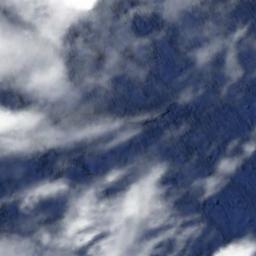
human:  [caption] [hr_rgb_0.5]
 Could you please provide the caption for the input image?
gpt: Large fluffy white clouds on blue sea .

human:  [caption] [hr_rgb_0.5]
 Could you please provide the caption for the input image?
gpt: A white cloud floats above the forest and river .

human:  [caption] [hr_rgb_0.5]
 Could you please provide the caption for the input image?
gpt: The stratocumulus are located above the surface of the sea .

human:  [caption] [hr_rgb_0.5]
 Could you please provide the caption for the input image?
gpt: The white cloud is above blue sea .

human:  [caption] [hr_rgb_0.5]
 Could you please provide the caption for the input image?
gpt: There are many gauzy clouds over a blue sea .